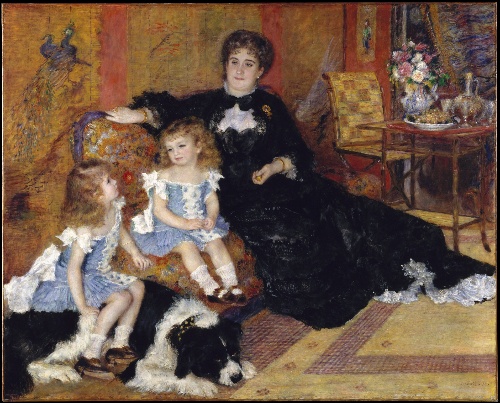
Title: Madame Georges Charpentier (Marguérite-Louise Lemonnier, 1848–1904) and Her Children, Georgette-Berthe (1872–1945) and Paul-Émile-Charles (1875–1895)
Artist: Auguste Renoir
Artist bio: French, Limoges 1841–1919 Cagnes-sur-Mer
Date: 1878
Object type: Painting
Classification: Paintings
Medium: Oil on canvas
Dimensions: 60 1/2 x 74 7/8 in. (153.7 x 190.2 cm)
Department: European Paintings
Credit line: Catharine Lorillard Wolfe Collection, Wolfe Fund, 1907
Accession year: 1907
Repository: Metropolitan Museum of Art, New York, NY
Tags: Boys|Girls|Interiors|Portraits|Women|Dogs